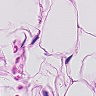
Metastatic tissue present: no